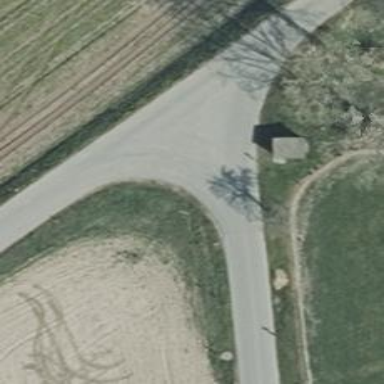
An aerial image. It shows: Unclassified road with asphalt surface.